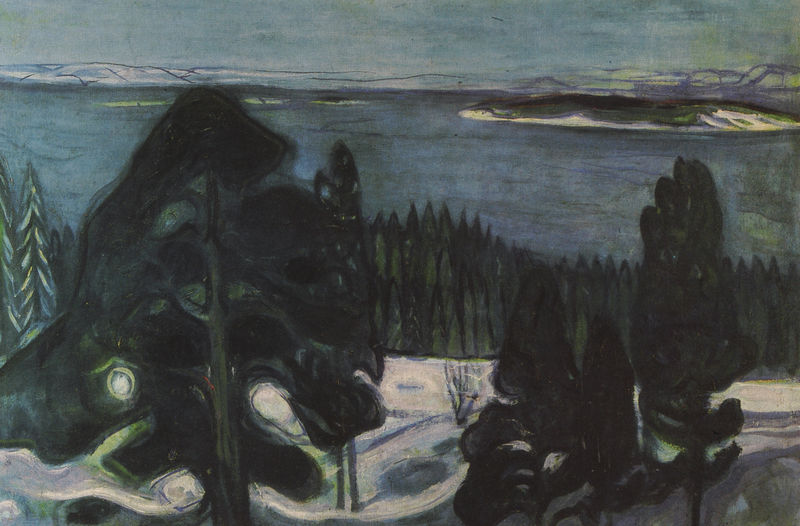
Titel: Winternacht
Künstler: Edvard Munch
Standort: Zürich.
Institution: Kunsthaus
Schlagwörter: blau, himmel, meer, wasser, weiß, bäume, landschaft, see, schwarz, eis, schnee, expressionismus, horizont, hügel, insel, wald, berge, winter, tannen, munch, kälte, eisberg, norwegen, nadelbaum, mees, edvard munch